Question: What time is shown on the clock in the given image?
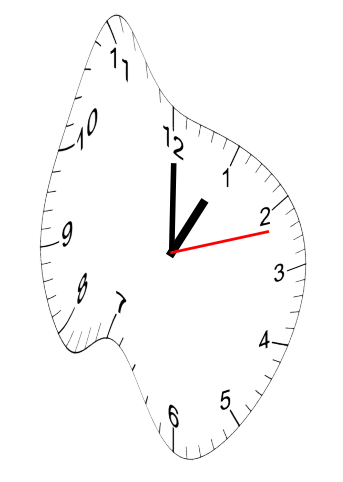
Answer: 01:00:12